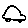
Label: car